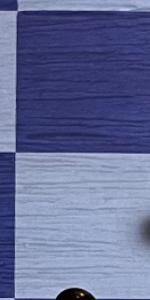
Label: Empty